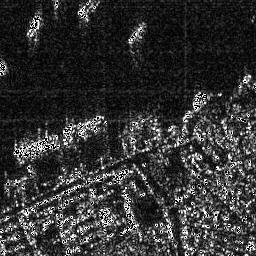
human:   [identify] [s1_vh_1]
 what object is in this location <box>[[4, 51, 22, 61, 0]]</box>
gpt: <ref>1 medium ship at the left</ref>

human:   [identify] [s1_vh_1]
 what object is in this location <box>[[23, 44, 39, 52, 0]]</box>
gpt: <ref>1 medium ship at the center</ref>